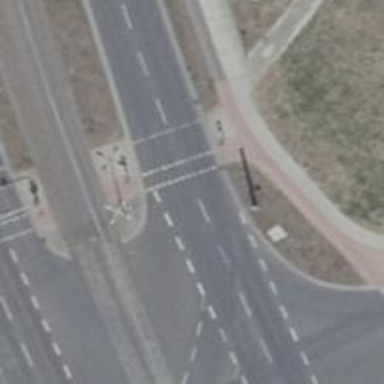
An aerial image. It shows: Traffic signal crossing.